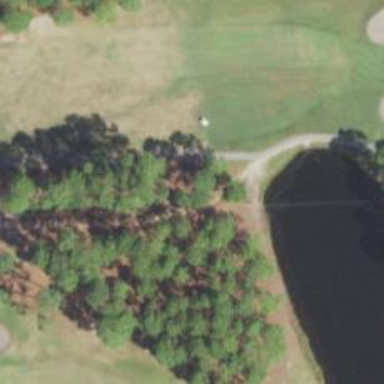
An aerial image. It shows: Path designated for golf carts.